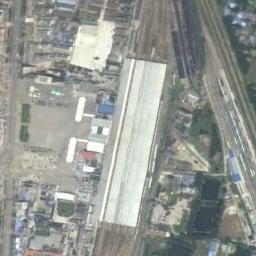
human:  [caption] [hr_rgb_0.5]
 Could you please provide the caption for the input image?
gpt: Many buildings are beside the railway station .

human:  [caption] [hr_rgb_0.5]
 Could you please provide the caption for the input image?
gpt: The railway station is next to some buildings .

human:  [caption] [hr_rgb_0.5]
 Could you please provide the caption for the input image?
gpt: There is a railway station in the crowded city .

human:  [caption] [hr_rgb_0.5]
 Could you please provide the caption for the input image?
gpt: The railway station has some railways and a white building and lots of other buildings are next to the railway station .

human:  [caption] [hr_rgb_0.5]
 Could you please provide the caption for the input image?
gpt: There are some buildings beside the white railway station .